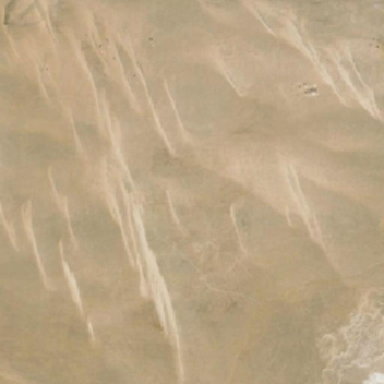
There are few green deserts .